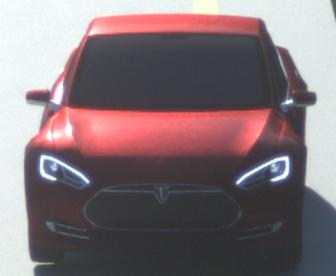
Make: Tesla
Model: Model S 60
Detailed model: Model S
Model produced from: 2013/10
Model produced until: 2014/10
Doors: 5
Color: red
Road condition: dry road
Daytime: sunrise or sunset
Contrast: medium contrast